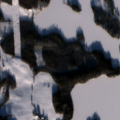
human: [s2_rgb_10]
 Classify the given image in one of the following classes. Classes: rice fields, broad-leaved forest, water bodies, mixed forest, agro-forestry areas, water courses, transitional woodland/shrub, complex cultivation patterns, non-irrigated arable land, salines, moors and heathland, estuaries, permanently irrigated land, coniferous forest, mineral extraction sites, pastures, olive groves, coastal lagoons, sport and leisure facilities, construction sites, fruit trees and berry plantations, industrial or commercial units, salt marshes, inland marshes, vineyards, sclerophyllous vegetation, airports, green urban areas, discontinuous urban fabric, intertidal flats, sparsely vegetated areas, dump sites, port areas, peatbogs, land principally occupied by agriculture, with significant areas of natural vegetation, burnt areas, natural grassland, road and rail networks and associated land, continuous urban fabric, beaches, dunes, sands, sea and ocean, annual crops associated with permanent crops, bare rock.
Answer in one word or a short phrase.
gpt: non-irrigated arable land, coniferous forest, mixed forest, transitional woodland/shrub, water bodies